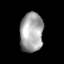
Tissue: lung
Cell type: T cells
Senescence score: 0.2329
Nuclear area (px): 893
Mean DAPI intensity: 165.539